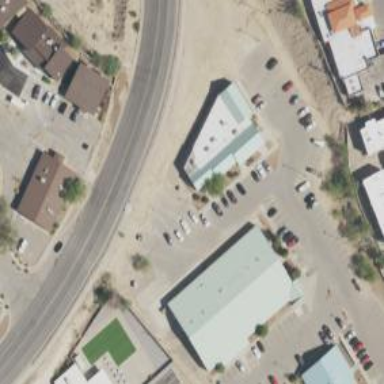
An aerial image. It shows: Clinic building providing healthcare services.